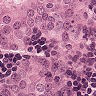
Metastatic tissue present: yes